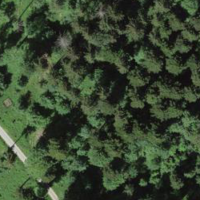
EUNIS habitat code: 43
Species observed at this site:
Aphantopus hyperantus
Myathropa florea